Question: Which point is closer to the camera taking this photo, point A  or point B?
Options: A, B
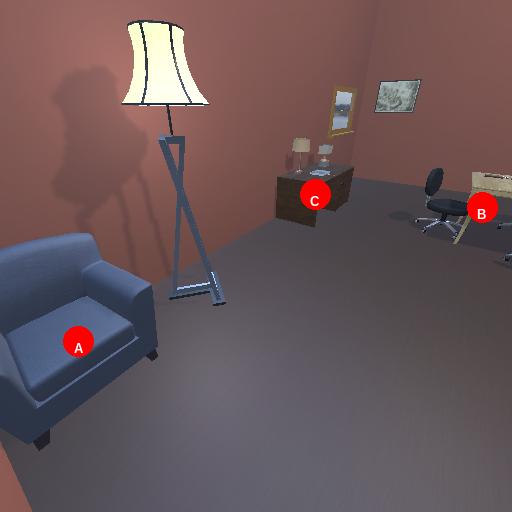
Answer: A